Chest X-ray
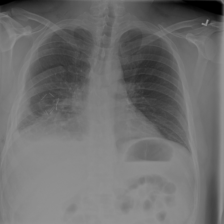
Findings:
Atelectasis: negative
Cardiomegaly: negative
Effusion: positive
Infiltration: negative
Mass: negative
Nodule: negative
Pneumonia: negative
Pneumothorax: positive
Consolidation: negative
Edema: negative
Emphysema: negative
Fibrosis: negative
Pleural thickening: negative
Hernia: negative